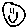
Label: smiley face